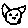
Label: cat